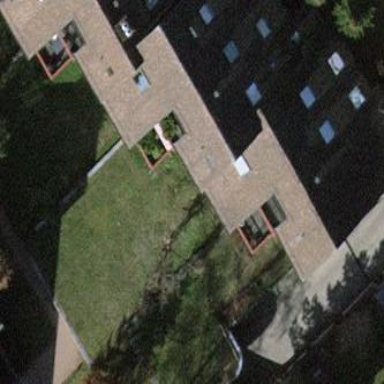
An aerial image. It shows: Building with pitched roof.